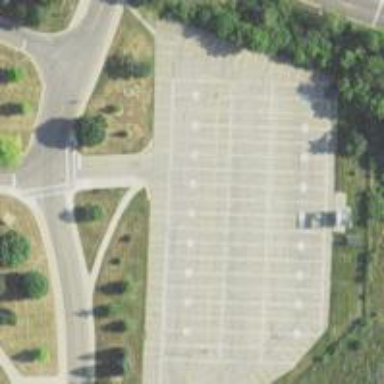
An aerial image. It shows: Parking area with surface.